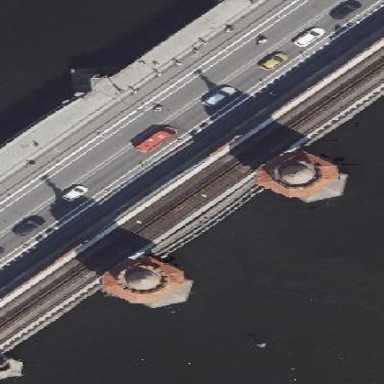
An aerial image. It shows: Pier supporting bridge.